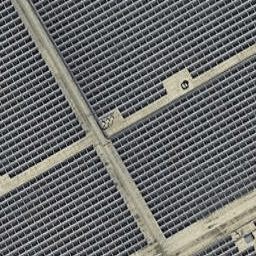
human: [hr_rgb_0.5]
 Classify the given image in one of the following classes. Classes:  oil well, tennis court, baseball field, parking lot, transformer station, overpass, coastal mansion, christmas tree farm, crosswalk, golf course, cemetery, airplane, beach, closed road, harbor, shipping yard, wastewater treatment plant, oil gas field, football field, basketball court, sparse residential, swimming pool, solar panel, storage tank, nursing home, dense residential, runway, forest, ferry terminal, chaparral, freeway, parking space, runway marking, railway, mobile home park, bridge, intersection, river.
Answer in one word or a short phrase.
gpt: solar panel